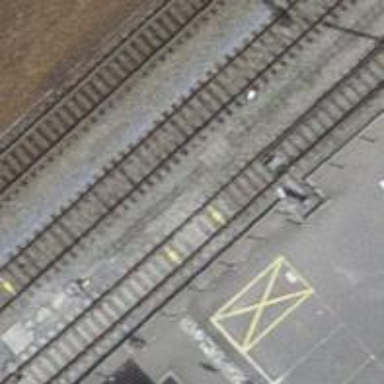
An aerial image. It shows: Rail siding with electrified contact lines.